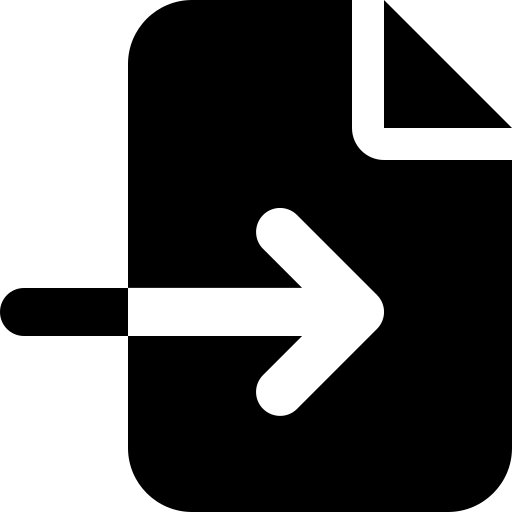
Tags: icon, FontAwesome, fa-icon, solid, file, import